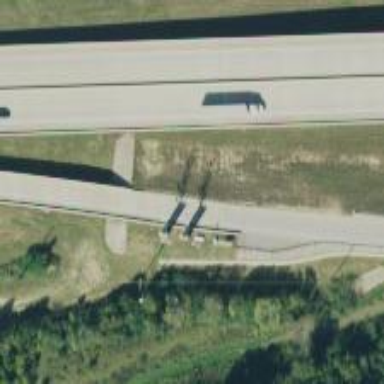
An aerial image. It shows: Toll gantry on the road.